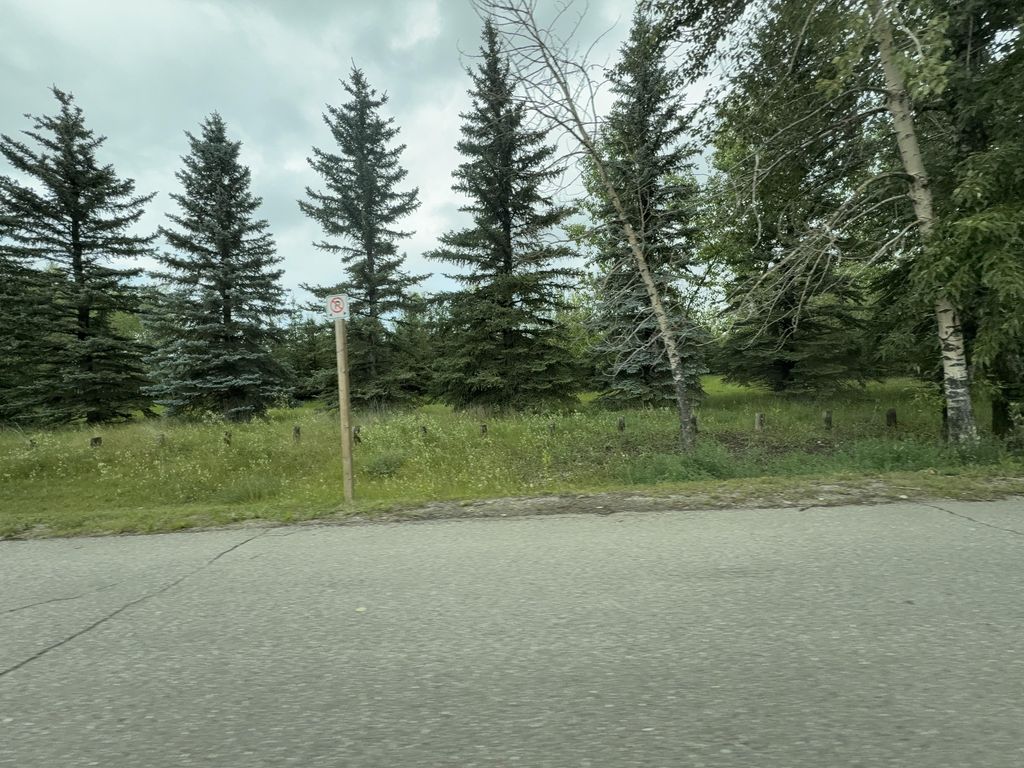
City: calgary